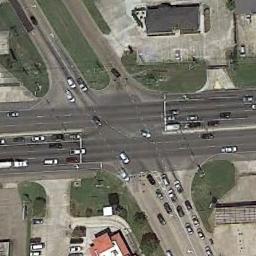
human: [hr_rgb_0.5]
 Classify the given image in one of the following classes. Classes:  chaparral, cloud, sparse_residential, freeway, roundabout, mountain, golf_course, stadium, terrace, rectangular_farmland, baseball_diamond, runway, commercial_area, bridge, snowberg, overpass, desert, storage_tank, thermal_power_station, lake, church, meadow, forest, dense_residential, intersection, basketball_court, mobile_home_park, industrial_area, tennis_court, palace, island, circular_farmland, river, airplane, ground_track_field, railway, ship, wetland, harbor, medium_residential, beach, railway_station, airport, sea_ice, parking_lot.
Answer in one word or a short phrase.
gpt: intersection